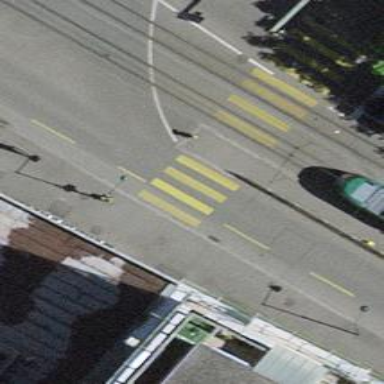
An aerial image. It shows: Crossing with traffic signals.